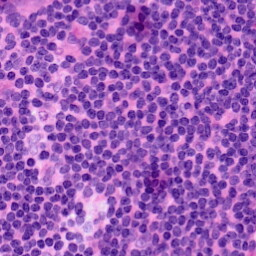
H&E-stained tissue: LymphNode